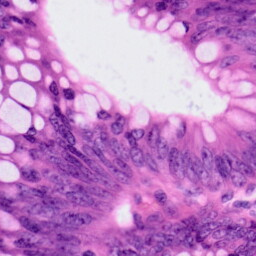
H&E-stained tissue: Colon